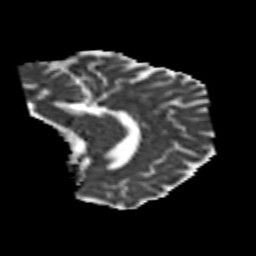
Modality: MD
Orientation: sagittal
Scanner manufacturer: siemens
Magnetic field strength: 3 T
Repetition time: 6.8 s
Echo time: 0.093 s